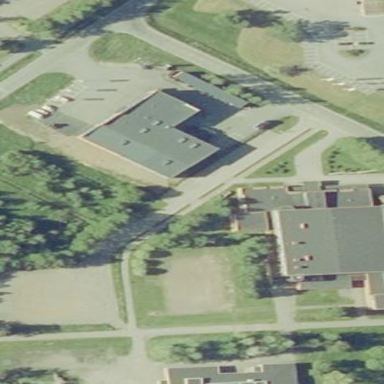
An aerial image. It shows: Sports centre building.